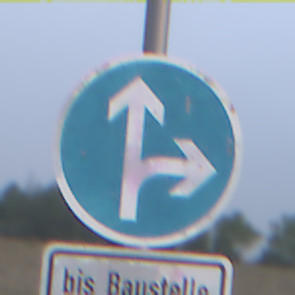
Verkehrszeichen: VorgeschriebeneFahrtrichtungGeradeausOderRechts
Zusatzzeichen unten: SonstigeFahrzeugePersonengruppenFrei2
Umgebung: Outdoor, Nature
Tageszeit: SunriseSunset
Wetter: Overcast
Licht: Natural
Jahreszeit: NotSpecified
Kontrast: LowContrast